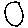
Label: circle